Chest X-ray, PA view. Patient: 70 years old, sex M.
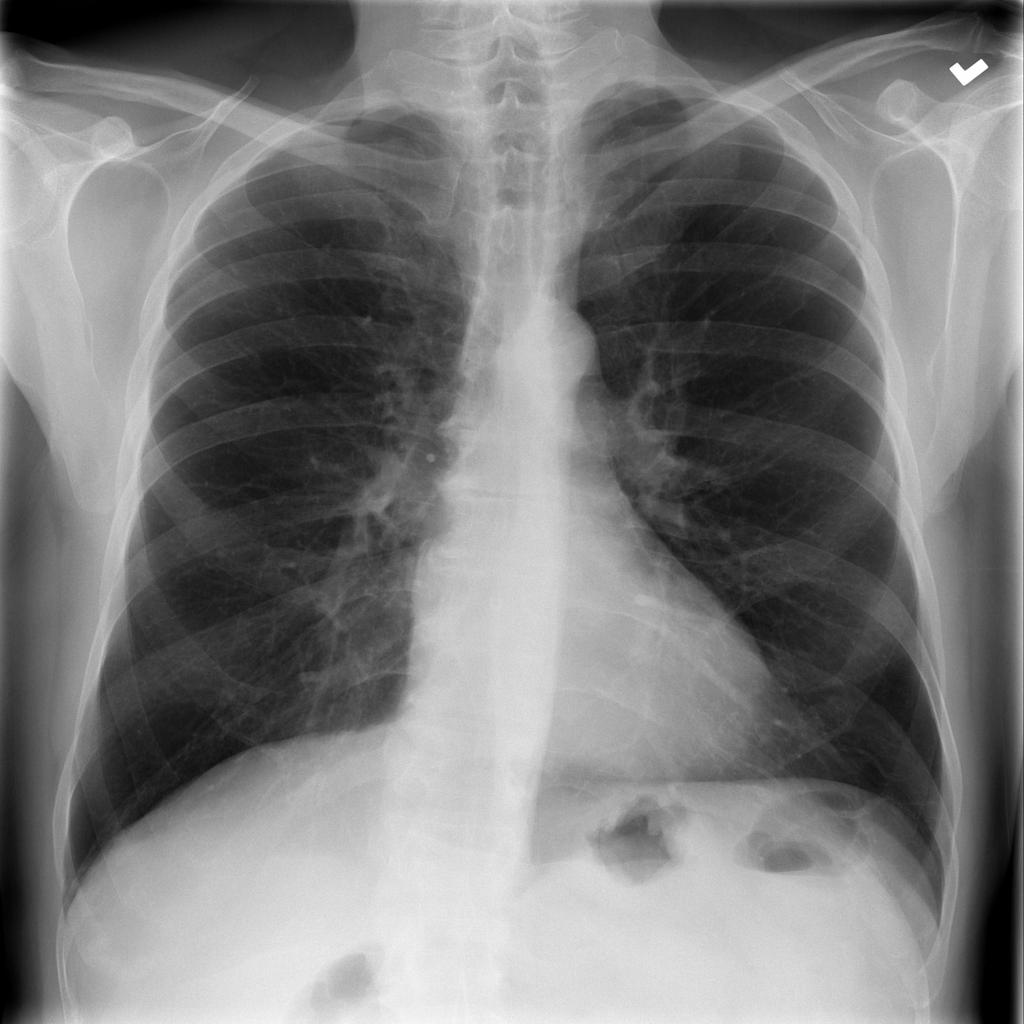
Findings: Infiltration